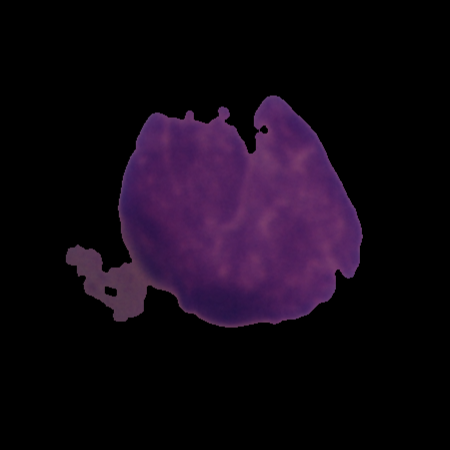
Label: cancer